Question: I am having a main div 'PricingBar' inside that i have 3 sub div's . while keeping 'PricingBar' 'height: auto;' sub div's are displaying out of the 'PricingBar'

Here Green color border is 'PricingBar'
are sub div's
'''
<div id="PriceBar">
<div id="OptionA">
<h2>Option A</h2>
<table class="optiontable">
<tr><td class="column1">Setup Fee: </td><td><span>&#36;250.00</span> (includes 10 customized apparel pieces)</td></tr>
<tr><td class="column1">Monthly Fee:</td><td><span>&#36;25.00</span></td></tr>
</table>
</div>
<div id="OptionB">
<h2>Option B</h2>
<table class="optiontable">
<tr><td class="column1">Setup Fee:</td><td><span>&#36;99.00</span> (includes 10 customized apparel pieces)</td></tr>
<tr><td class="column1">Monthly Fee:</td><td><span>&#36;40.00</span></td></tr>
</table>
</div>
<div id="OptionC">
<h2>Option C</h2>
<table class="optiontable">
<tr><td class="column1">Setup Fee:</td><td>Refund</td></tr>
<tr><td class="column1">Monthly Fee:</td><td>Refunded</td></tr>
</table>
</div>
</div>
'''
'''
#PriceBar{
width: 1004px;
position: relative;
height:auto;
padding:10px;
border: 2px solid green;
background:#930;
float: inherit;
}
#OptionA, #OptionB, #OptionC{
margin: 10px 20px;
padding: 5px;
float: left;
width: 283px;
height: auto;
background-color: #FFF;
-webkit-border-radius:15px;
-mox-border-radius:15px;
border-radius:15px;
}
#OptionA h2, #OptionB h2, #OptionC h2{
text-align: center;
font-size: 18px;
font-weight: bold;
color: #006A8E;
}
table.optiontable tr td{
padding: 10px 5px;
color: #B9B196;
}
td.column1{
width:100px;
vertical-align: top;
font-size: 12px;
font-weight: bold;
font-family: Verdana, Geneva, sans-serif;
color: #252525 !important;
}
table.optiontable tr td span{
font-weight: bold;
}
'''
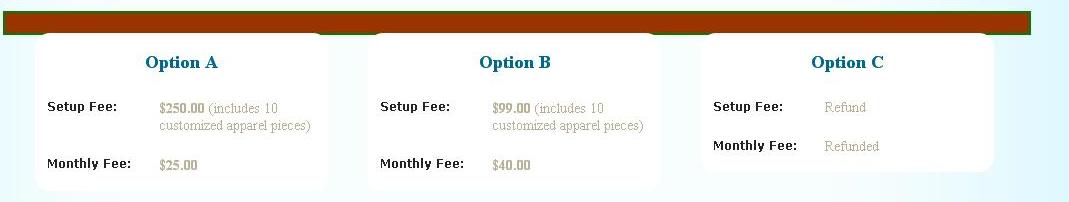
Answer: Since all your 'div' elements float, the "red bar" basically "forgets" that it is the container for them. Simply add an 'overflow:auto;' to make it remember. I also tend to add 'zoom:1' for IE.